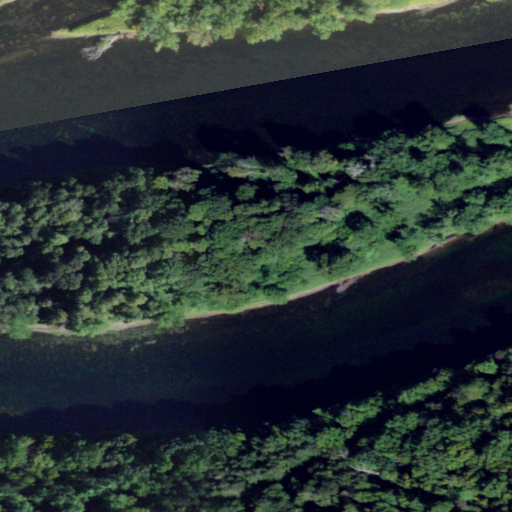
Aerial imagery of island in New Jersey named Labar Island containing open water, deciduous forest, open development, mixed forest, herbaceous wetlands, and woody wetlands